Field crop: maize
Growth stage: 2
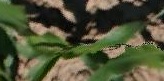
Species: maize